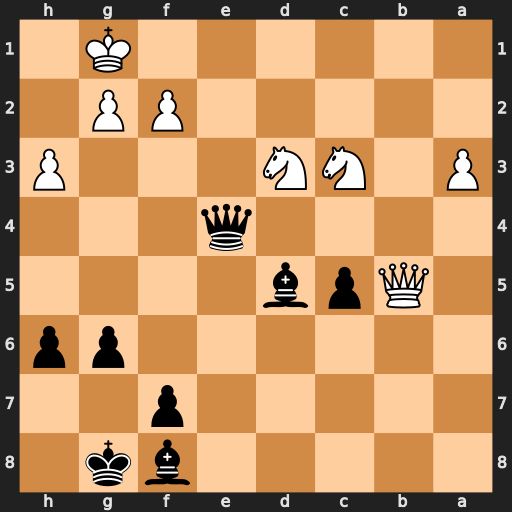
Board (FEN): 5bk1/5p2/6pp/1Qpb4/4q3/P1NN3P/5PP1/6K1
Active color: b
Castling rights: -
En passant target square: -
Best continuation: Qxg2#